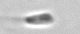
Label: flagellate_morphotype3